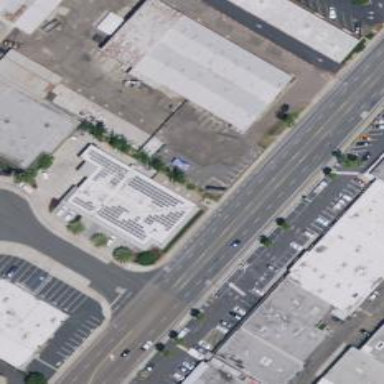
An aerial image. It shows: Commercial building.